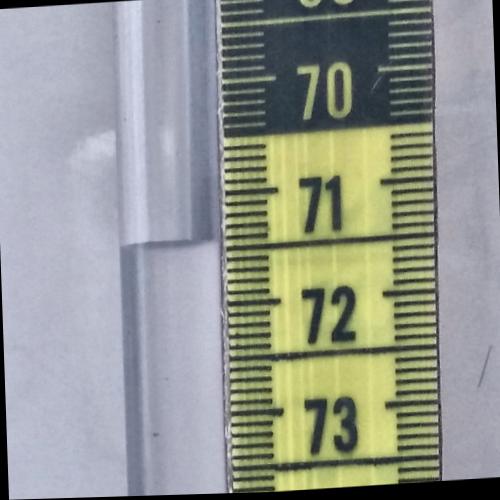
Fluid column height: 71.4 cm